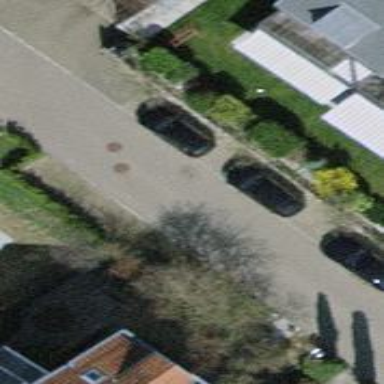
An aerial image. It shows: Residential road with asphalt surface and no sidewalk.